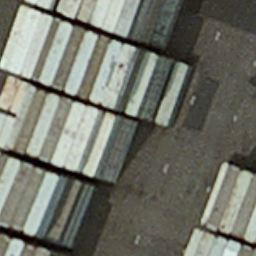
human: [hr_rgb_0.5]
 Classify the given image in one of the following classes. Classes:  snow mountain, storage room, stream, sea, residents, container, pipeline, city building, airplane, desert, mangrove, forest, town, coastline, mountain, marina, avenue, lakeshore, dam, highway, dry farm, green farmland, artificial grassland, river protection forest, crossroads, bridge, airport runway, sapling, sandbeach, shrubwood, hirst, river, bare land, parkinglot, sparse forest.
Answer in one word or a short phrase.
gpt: container